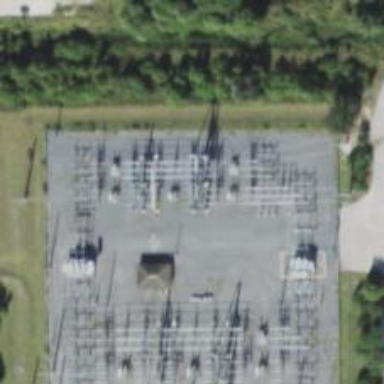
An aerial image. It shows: Switch for power supply.